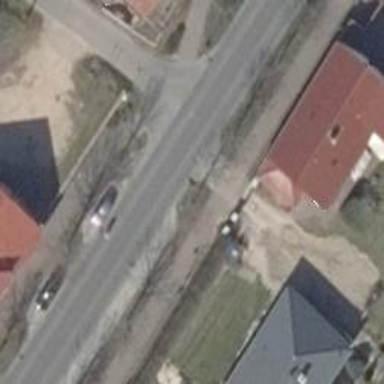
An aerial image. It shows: Driveway.